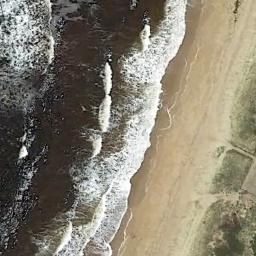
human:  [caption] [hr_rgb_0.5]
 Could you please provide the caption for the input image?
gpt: The beach with khaki sand and some green plants on the beach .

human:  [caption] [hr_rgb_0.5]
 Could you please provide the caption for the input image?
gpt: There is a large green field beside the beach .

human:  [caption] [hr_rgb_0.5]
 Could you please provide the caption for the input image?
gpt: The dark green seawater forms huge waves .

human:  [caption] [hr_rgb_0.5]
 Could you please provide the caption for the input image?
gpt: The dark blue oceans and beaches and land .

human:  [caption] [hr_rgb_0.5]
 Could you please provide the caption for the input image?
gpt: The grass is beside the beach .